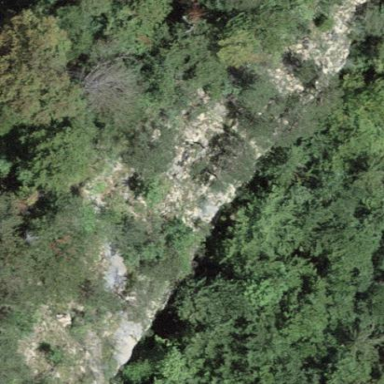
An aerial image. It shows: Landscape of bare rock.